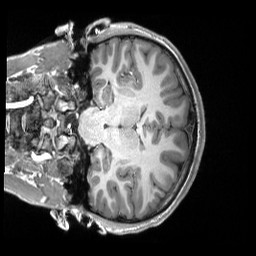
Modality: T1w
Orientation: coronal
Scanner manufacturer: siemens
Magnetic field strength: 3 T
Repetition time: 2.3 s
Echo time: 0.00298 s